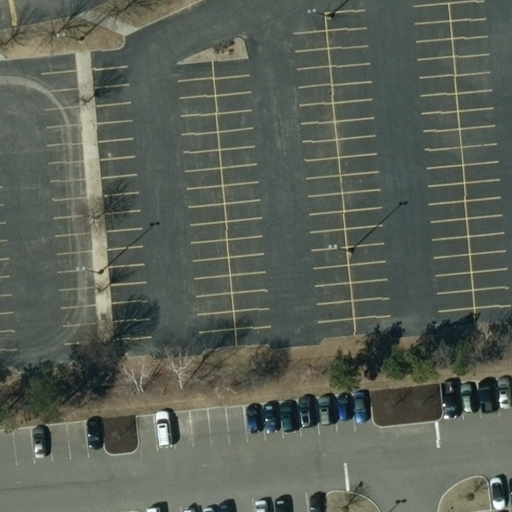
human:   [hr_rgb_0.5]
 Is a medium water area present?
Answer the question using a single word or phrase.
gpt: no

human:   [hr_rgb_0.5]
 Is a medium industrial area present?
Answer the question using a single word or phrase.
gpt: no

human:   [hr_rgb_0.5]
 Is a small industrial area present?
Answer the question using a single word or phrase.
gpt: no

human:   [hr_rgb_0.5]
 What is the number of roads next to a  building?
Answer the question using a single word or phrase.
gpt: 0

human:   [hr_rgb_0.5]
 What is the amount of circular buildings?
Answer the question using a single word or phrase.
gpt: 0

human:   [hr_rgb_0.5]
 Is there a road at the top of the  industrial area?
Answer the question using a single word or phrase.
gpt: no

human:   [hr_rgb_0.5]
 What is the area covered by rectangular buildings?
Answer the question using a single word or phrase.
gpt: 0m2

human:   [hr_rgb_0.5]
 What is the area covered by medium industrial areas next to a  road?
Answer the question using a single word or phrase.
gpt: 0m2

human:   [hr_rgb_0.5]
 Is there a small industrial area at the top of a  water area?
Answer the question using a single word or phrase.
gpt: no

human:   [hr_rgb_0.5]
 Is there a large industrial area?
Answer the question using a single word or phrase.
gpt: yes

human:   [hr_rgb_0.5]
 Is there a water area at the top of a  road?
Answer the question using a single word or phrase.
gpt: no

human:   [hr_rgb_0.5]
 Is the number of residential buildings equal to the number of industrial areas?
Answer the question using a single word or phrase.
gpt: no

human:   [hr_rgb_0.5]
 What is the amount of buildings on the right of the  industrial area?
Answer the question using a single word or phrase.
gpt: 0

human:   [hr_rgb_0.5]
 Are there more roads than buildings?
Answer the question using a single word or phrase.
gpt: yes

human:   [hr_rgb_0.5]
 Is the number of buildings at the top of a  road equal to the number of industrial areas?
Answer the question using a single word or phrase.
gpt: no

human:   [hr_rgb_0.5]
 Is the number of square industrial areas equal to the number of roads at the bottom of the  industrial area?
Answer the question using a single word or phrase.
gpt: no

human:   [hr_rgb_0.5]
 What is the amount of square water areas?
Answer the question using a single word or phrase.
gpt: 0

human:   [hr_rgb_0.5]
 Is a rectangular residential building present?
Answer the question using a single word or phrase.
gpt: no

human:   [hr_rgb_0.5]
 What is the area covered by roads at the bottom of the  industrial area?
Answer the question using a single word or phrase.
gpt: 0m2

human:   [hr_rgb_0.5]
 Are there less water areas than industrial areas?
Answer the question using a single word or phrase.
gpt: yes

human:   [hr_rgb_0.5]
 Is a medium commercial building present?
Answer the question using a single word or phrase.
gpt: no

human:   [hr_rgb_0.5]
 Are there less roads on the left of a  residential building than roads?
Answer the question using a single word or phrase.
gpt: yes

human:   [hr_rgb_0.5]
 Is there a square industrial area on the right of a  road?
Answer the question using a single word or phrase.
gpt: no

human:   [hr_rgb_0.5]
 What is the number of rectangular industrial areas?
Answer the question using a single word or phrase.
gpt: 1

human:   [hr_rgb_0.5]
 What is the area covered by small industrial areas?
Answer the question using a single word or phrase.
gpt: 0m2

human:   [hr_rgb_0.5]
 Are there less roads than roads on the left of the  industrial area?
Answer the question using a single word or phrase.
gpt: no

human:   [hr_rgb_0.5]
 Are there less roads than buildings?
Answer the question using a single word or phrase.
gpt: no

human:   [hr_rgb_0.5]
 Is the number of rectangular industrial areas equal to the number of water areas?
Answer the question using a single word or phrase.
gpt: no

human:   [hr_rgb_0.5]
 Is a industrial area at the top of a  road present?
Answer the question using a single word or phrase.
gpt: yes

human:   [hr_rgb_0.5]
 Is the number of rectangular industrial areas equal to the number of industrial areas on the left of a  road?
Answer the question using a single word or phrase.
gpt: yes

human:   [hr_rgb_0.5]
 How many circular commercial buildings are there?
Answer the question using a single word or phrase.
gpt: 0

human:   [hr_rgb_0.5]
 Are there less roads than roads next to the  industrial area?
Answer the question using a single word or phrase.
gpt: no

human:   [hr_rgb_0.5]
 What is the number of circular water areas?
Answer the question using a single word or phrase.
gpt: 0

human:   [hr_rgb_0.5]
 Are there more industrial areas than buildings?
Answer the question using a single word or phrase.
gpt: yes

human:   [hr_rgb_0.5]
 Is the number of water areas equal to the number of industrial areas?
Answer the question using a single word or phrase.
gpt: no

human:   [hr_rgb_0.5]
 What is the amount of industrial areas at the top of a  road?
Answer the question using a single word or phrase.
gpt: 1